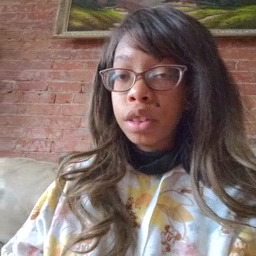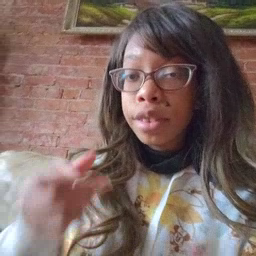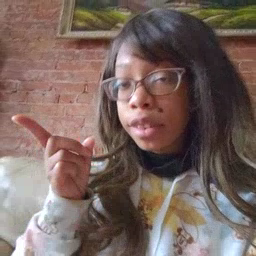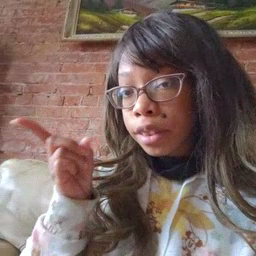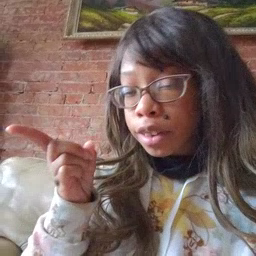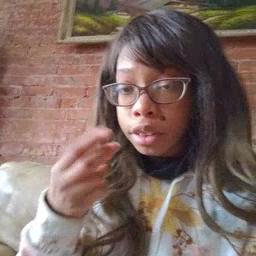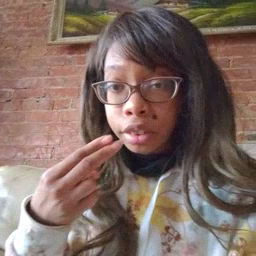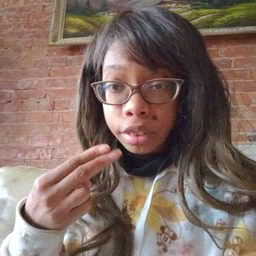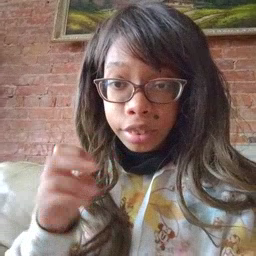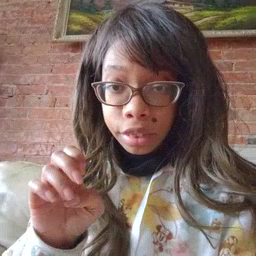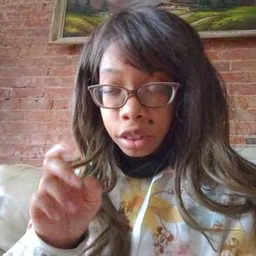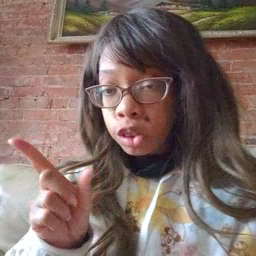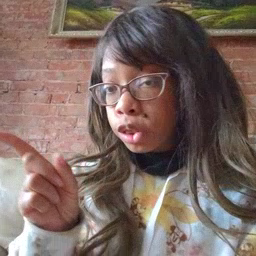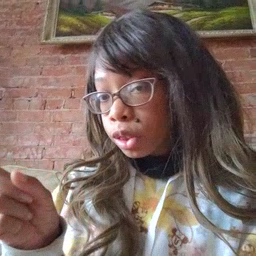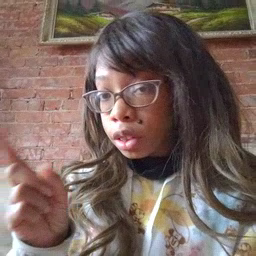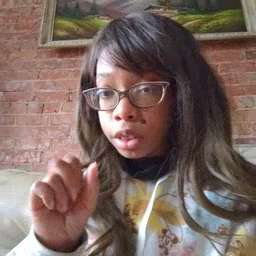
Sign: hesheit